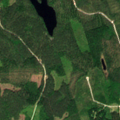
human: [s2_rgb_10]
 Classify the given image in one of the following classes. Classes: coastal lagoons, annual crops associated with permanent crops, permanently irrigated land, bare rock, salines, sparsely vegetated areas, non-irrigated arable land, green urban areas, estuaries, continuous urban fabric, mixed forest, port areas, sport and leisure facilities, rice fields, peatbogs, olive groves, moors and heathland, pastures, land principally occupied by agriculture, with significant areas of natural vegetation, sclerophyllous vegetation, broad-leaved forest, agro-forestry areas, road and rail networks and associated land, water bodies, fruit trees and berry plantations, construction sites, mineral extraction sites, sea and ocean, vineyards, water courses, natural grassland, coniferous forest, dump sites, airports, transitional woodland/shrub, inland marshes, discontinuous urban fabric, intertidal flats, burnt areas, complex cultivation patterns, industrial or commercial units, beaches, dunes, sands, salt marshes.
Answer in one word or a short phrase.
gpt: coniferous forest, mixed forest, water bodies